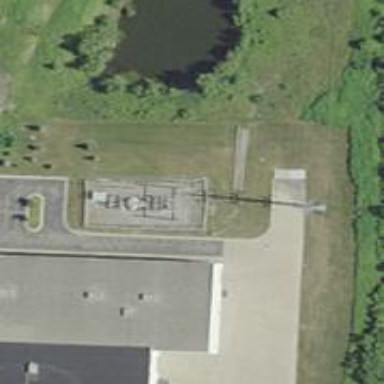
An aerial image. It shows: Switch used for power control.